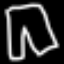
Label: pants